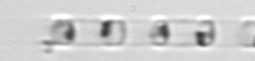
Label: Skeletonema